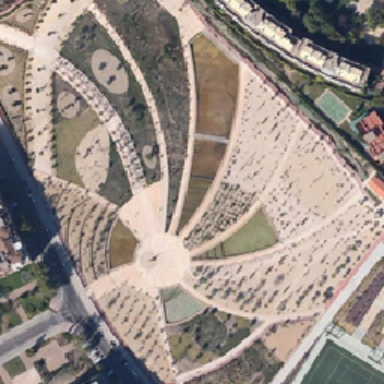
This is a square .